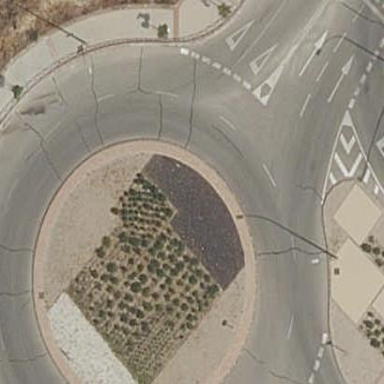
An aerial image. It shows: Roundabout on residential road with asphalt surface.